Question: I have the following layout, which is essentially a details screen.
I'm using bootstrap and a table could handle it fairly easily but it's not as straight-forward as a regular list/tabular type table.
Would the better approach be to use divs for each row and labels and spans within for the labels and data?

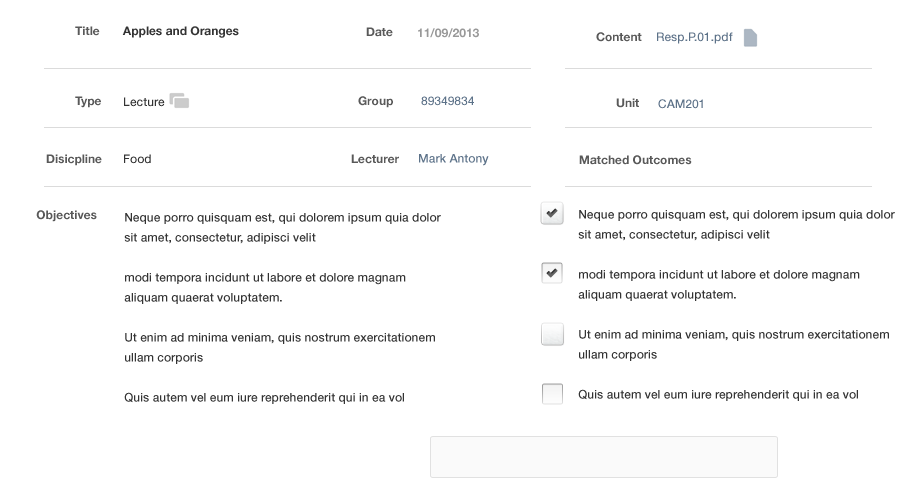
Answer: I would do something like this:
<URL>
'''
<div class="container-fluid">
<div class="row-fluid">
<div class="span6">
<div class="row-fluid">
<div class="span3 text-right">
Title
</div>
<div class="span3">
Apples and Oranges
</div>
<div class="span3 text-right">
Date
</div>
<div class="span3">
11/09/2013
</div>
</div>
</div>
<div class="span6">
<div class="row-fluid">
<div class="span6 text-right">
Content
</div>
<div class="span6">
<a href="#">Resp.P.91.pdf <span class="icon-file"></span></a>
</div>
</div>
</div>
</div>
</div>
'''
It's quite a lot of markup... and notice I set the width to 940px because making this work responsively requires that you customize things a bit more and avoid clearing any of these floats until it gets too small.
So this can easily turn into something bigger, but do let us know if this works for you.